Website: apple-inc
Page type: customer-info-address
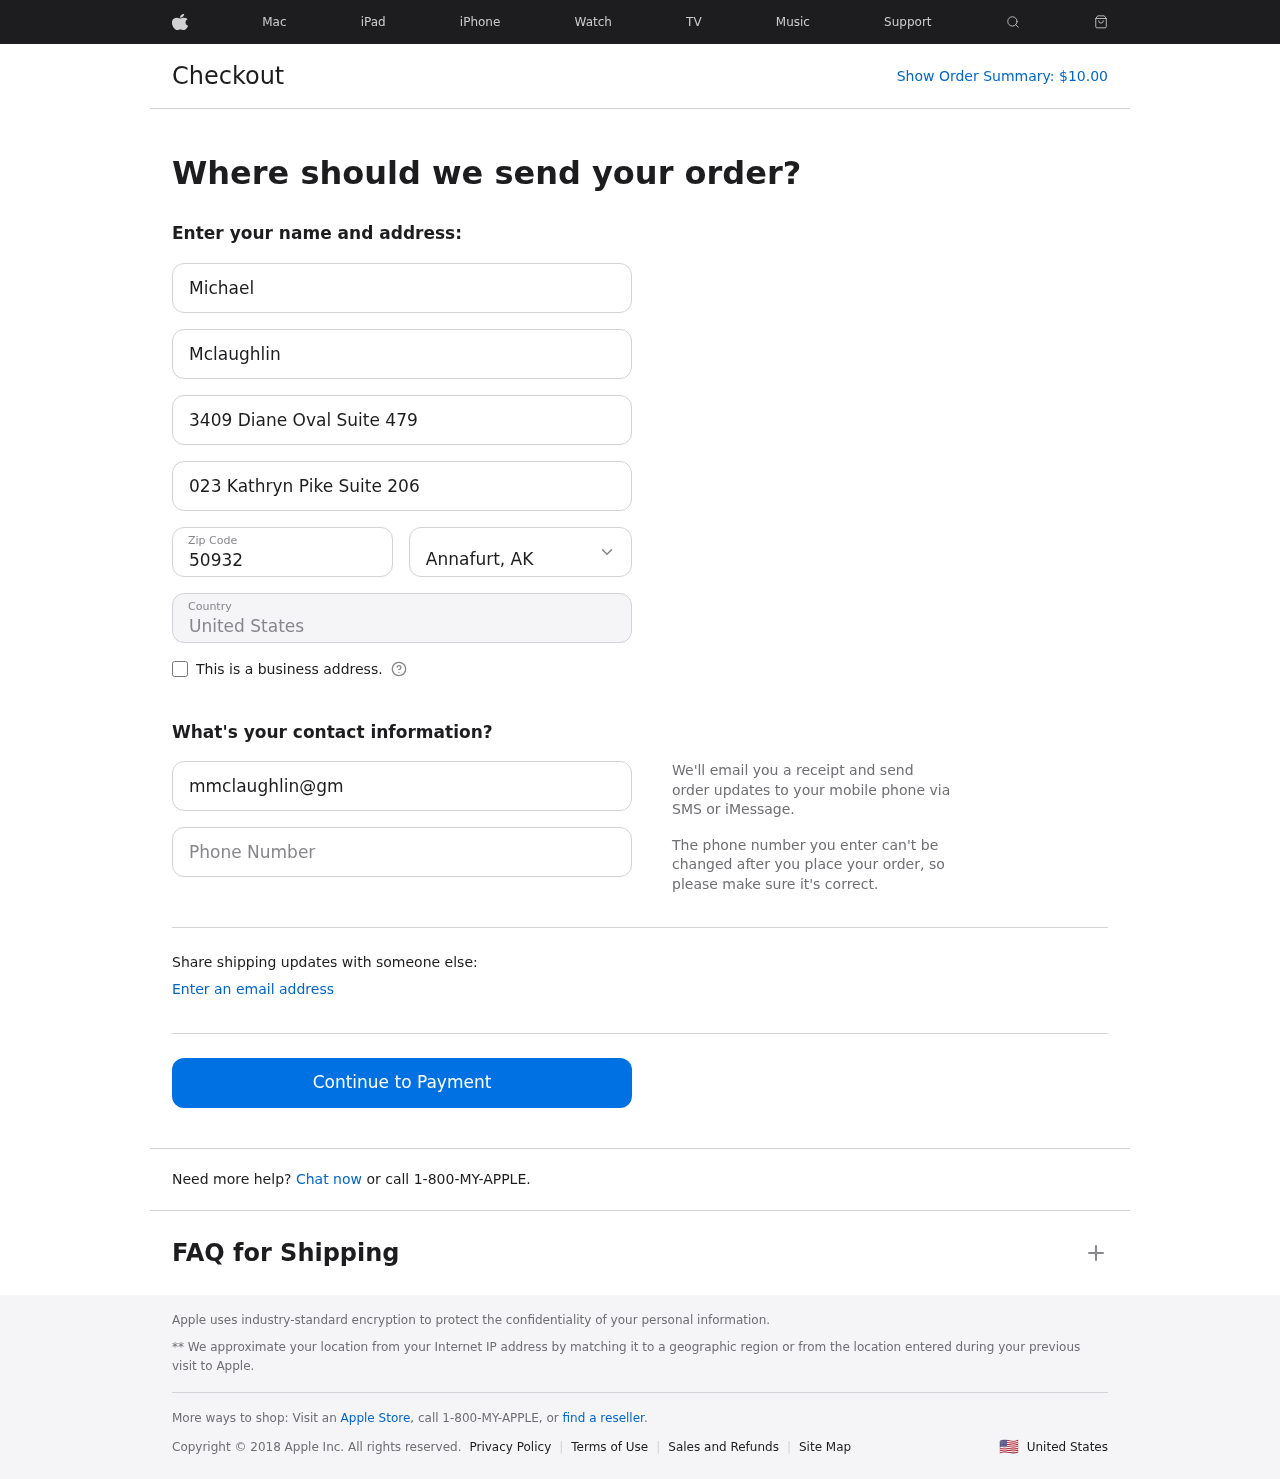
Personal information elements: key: PII_CITY_STATE
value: Annafurt, AK
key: PII_COUNTRY
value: United States
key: PII_EMAIL
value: mmclaughlin@gmail.com
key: PII_FIRSTNAME
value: Michael
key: PII_LASTNAME
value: Mclaughlin
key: PII_PHONE
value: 3246120771
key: PII_POSTCODE
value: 50932
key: PII_STREET
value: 3409 Diane Oval Suite 479
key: PII_STREET2
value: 023 Kathryn Pike Suite 206
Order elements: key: ORDER_TOTAL
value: $10.00